Question: I created a simple website which is going to be a part of a bigger project:
Here is the screen shot:

And here is the code:
'''
<!DOCTYPE html>
<html>
<head>
<script type="text/javascript">
function popup () {
var thought = prompt("Please enter your thougt");
}
</script>
<style>
.fixed-size-square {
display: table;
width: 200px;
height: 200px;
background: green;
}
.fixed-size-square span {
display: table-cell;
text-align: center;
vertical-align: middle;
color: white
}
.size-square {
display: table;
width: 200px;
height: 200px;
background: green;
}
.size-square span {
display: table-cell;
text-align: center;
vertical-align: middle;
color: white
}
.square {
display: table;
width: 200px;
height: 200px;
background: green;
}
.square span {
display: table-cell;
text-align: center;
vertical-align: middle;
color: white
}
.fixed-size-square, .size-square, .square {
float: left;
margin: 20px;
zoom: 1;
position: relative;
box-shadow: 10px 10px 5px #888888;
/*position: absolute;*/
/*margin: auto;*/
}
button {
position: relative;
margin: 0px auto;
}
.divn {
padding:30px;
background:red;
width:1px;
border-radius:35px;
top: 0px;
bottom: 0px;
left: 0px;
right: 0px;
/*position: absolute;
margin: auto;*/
}
</style>
</head>
<body>
<h1>Welcome to zen module</h1>
<div class='divn'></div>
<div class="fixed-size-square" onclick="popup();">
<span>Past Thoughts</span>
</div>
<div class="size-square" onclick="popup();">
<span>Present Thoughts</span>
</div>
<div class="square" onclick="popup();">
<span>Future Thoughts</span>
</div>
<button>I've no thoughts</button>
</body>
</html>
'''
I want to have 2 functions for 'window.prompt("question", "default")'. When I click on 'Okay' in prompt, then a function should read as 'Okay clicked', and when 'cancel' button is clicked, another function should read 'cancel clicked'. How can I do it?
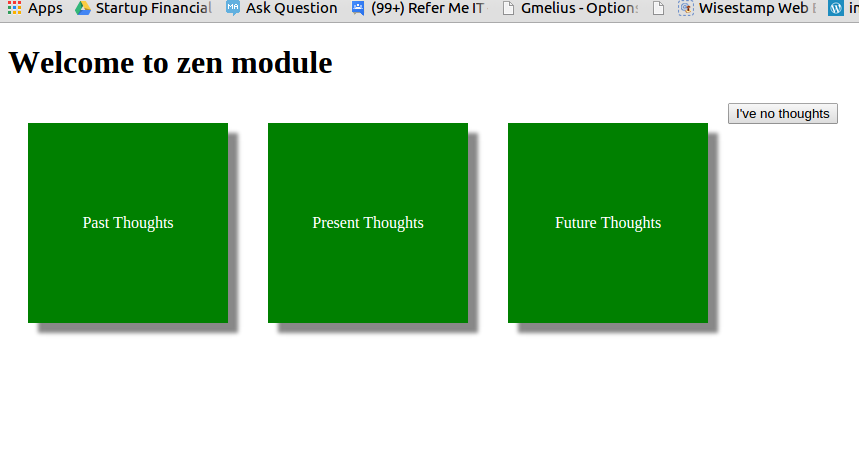
Answer: Use below code
'''
var x = prompt("dvdvbd", "default");
if (x != null) { //if user click ok
//do this
}
else { //if user click cancel
//do this
}
'''